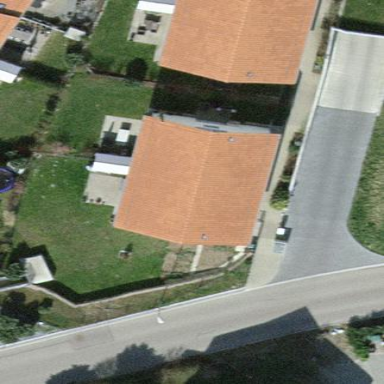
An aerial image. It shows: Semi-detached house with gabled roof.